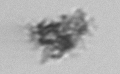
Label: detritus